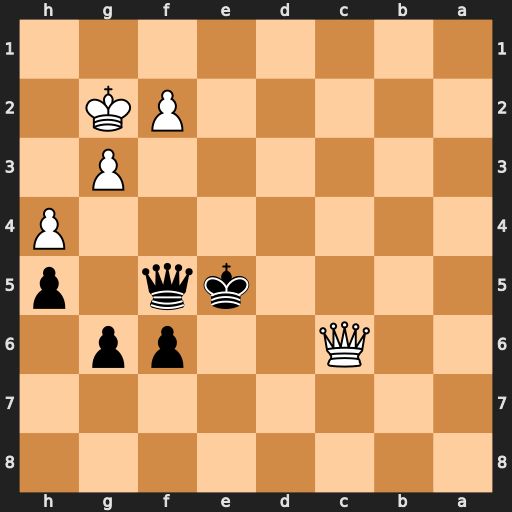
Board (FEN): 8/8/2Q2pp1/4kq1p/7P/6P1/5PK1/8
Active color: b
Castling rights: -
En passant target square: -
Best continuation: Qe4+ Qxe4+ Kxe4 f4 Ke3